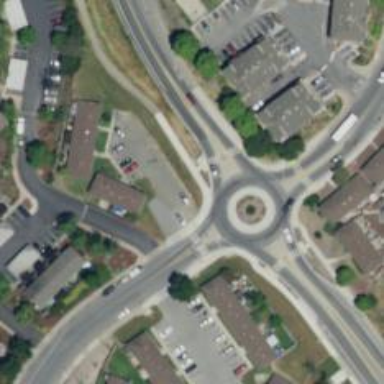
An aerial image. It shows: Tertiary road leading to roundabout.